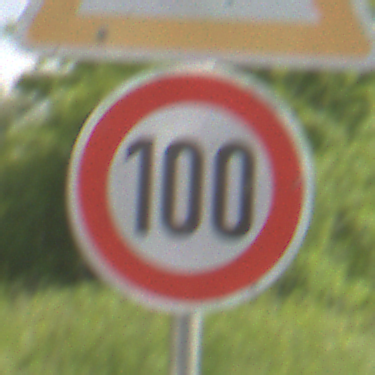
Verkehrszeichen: Geschwindigkeit100
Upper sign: KreuzungOderEinmuendung
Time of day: Midday
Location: Outdoor (RoadRail)
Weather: PartlyCloudy
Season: NotSpecified
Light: Natural